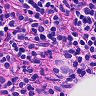
Metastatic tissue present: no